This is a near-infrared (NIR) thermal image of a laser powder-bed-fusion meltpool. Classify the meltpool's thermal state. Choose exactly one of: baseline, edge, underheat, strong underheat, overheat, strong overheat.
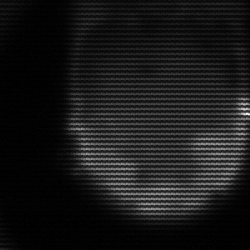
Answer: edge